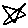
Label: star